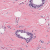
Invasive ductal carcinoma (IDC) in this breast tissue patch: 0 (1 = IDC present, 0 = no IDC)